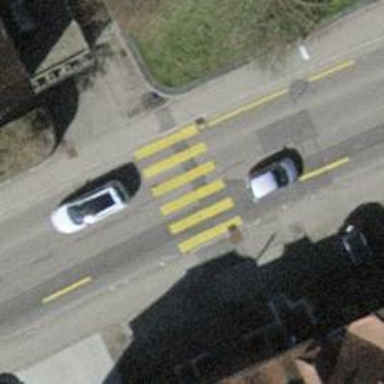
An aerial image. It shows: Zebra crossing on the road.